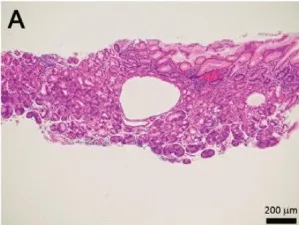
Pathology images of Case 1. Biopsied specimen reveals cystic dilatation of the gastric fundal gland that had a 400 mum diameter (a, b).
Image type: pathology (h&e)